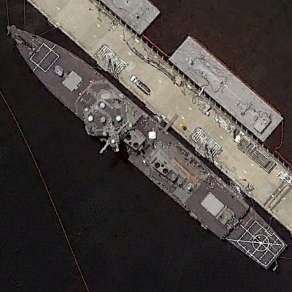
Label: destroyer